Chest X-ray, PA view. Patient: 59 years old, sex M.
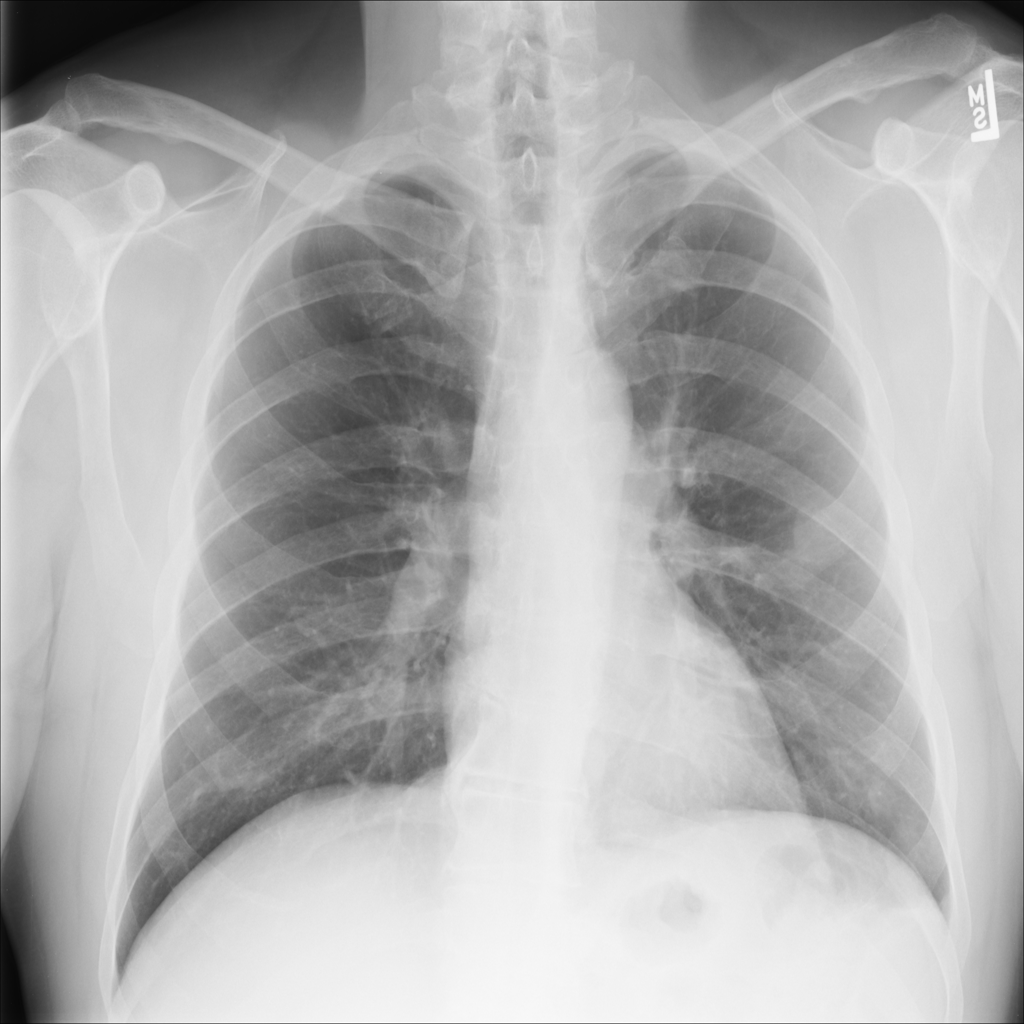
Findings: No Finding